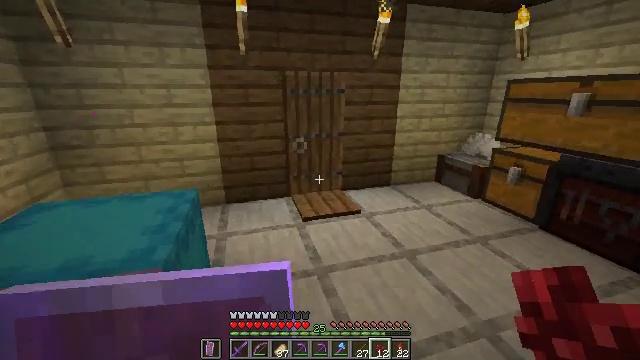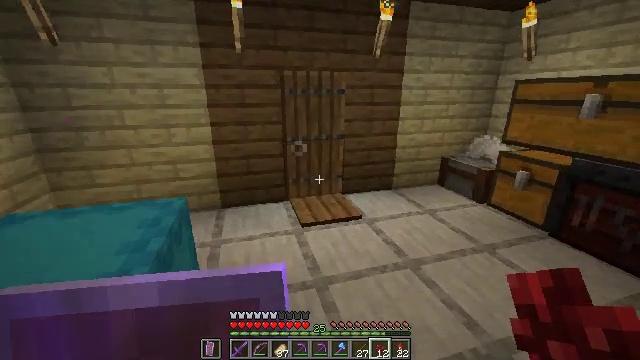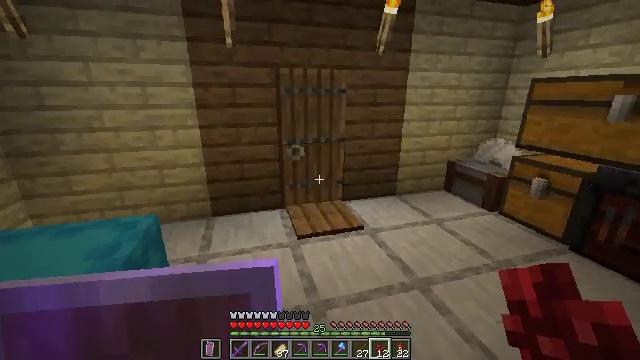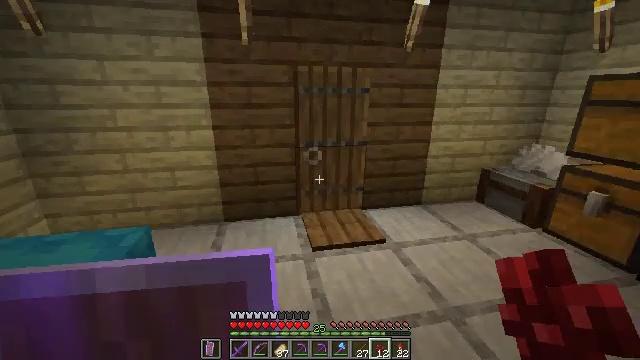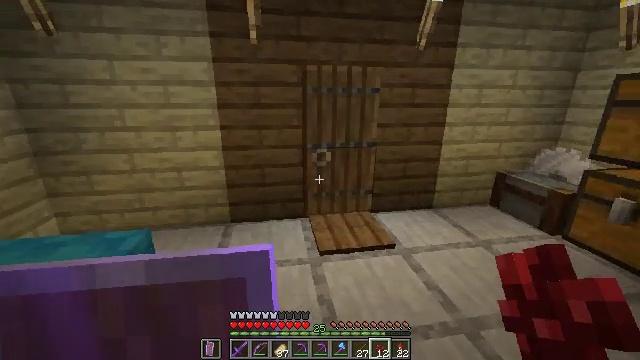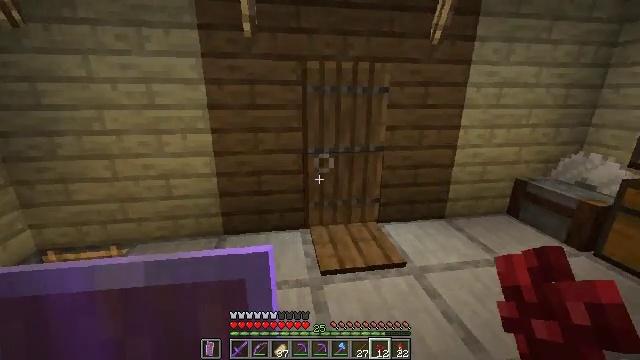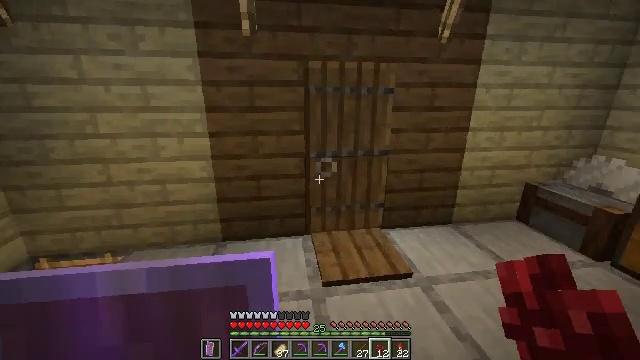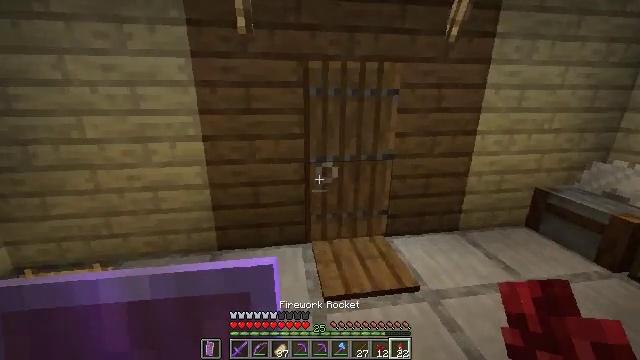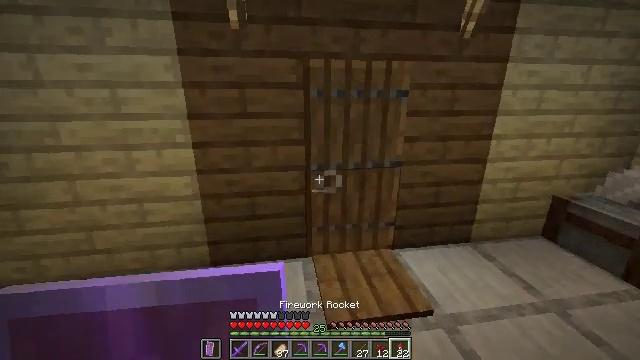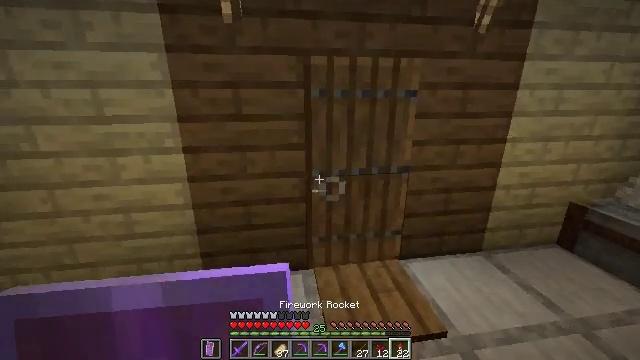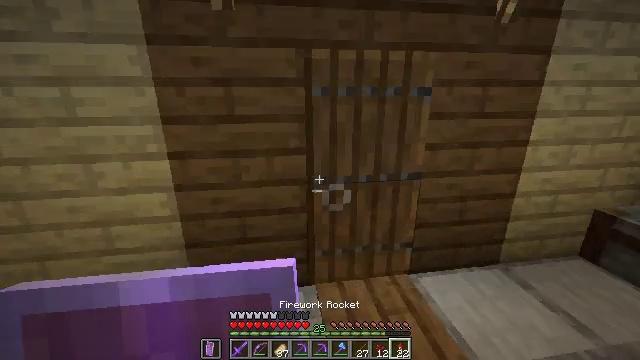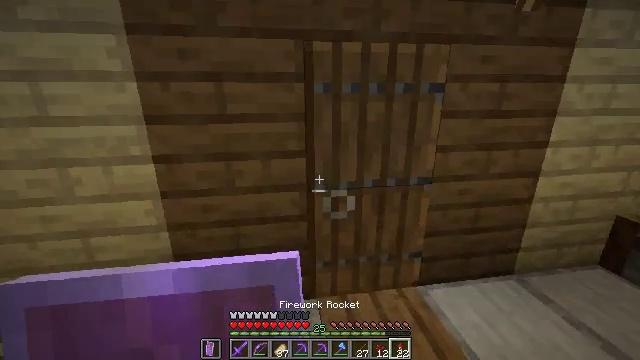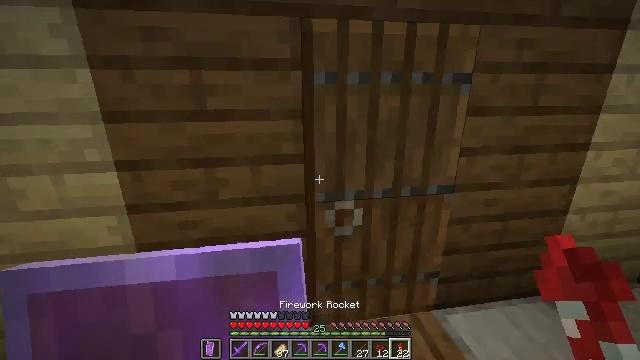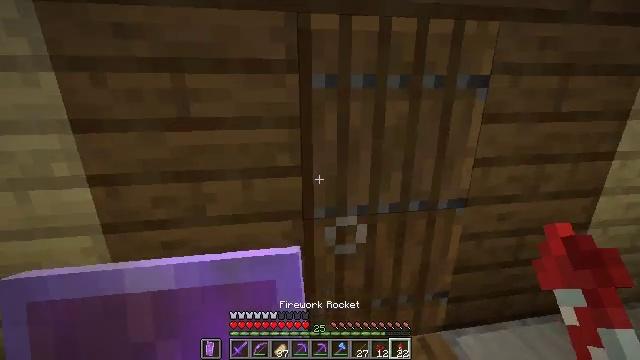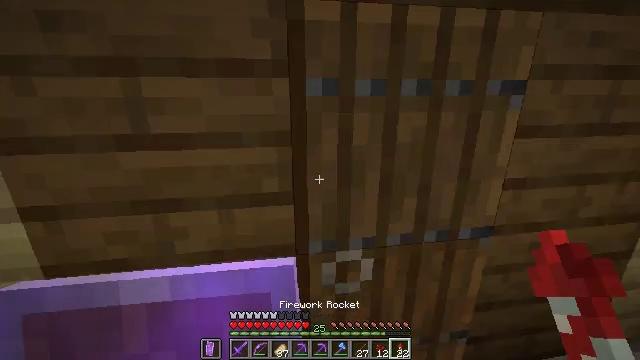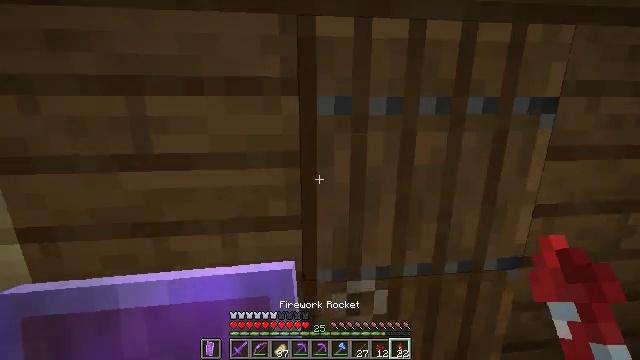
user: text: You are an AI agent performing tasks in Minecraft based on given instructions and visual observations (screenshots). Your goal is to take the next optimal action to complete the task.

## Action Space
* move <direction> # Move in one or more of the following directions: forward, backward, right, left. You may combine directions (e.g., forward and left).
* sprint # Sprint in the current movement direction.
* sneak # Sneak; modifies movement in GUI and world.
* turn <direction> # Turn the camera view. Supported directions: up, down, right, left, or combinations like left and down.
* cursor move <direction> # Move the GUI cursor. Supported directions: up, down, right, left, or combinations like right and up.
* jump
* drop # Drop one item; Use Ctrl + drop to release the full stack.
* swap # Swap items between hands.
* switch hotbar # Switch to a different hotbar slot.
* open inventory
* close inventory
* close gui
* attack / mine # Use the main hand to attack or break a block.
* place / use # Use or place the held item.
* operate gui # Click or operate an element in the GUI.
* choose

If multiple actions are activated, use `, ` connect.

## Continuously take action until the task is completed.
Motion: motion action
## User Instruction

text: Craft sugar in the crafting grid.
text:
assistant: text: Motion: move forward
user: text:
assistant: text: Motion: move forward
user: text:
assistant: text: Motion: move forward, turn left
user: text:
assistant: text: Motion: move forward, turn left
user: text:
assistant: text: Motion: move forward
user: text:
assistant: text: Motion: move forward
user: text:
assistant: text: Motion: move forward
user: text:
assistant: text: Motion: move forward
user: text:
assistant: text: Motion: move forward
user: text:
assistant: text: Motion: move forward
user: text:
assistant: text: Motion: move forward
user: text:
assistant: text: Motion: move forward
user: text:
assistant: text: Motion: move forward
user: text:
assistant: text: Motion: move forward
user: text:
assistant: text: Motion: move forward, turn left and up
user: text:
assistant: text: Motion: move forward
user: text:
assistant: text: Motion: move forward
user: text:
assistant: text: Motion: move forward
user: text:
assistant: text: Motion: move forward and move right, turn left and up
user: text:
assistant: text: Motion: move forward and move right
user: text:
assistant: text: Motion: move forward and move right
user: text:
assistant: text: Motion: move forward, turn left
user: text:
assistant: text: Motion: move forward
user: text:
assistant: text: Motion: move forward
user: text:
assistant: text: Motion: move forward
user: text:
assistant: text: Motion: move forward
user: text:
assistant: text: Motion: move forward, turn left and up
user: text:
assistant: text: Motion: move forward, turn left and up
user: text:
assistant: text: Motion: move forward, turn left and up
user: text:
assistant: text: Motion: move forward, turn left and up